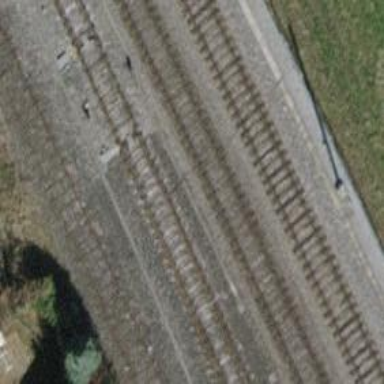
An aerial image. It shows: Railway switch.